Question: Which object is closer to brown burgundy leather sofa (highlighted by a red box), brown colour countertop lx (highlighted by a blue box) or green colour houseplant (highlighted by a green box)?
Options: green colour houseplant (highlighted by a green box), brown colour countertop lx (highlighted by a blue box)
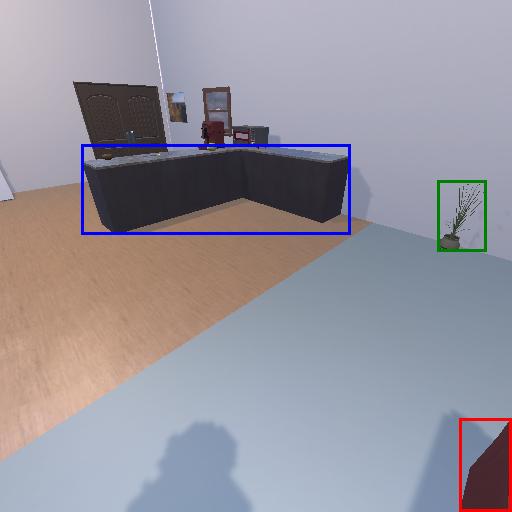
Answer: green colour houseplant (highlighted by a green box)